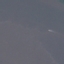
Land use / land cover: SeaLake